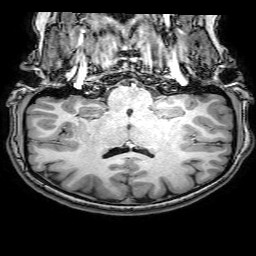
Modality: T1w
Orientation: sagittal
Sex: female
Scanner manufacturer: philips
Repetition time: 0.008189 s
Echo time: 0.00375 s